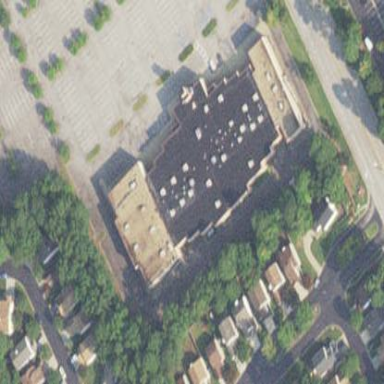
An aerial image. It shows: Cinema building.